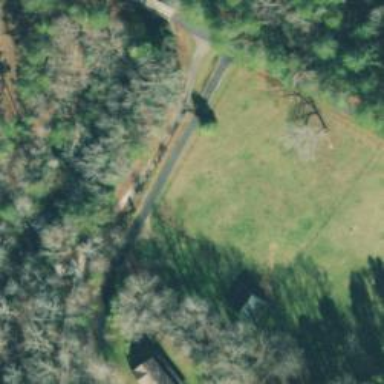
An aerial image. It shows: Driveway leading to service road.